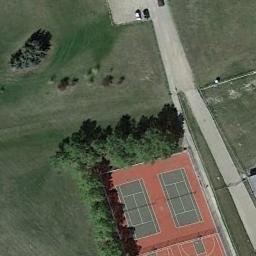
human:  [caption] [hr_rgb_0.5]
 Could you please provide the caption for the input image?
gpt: A row of trees is planted around the tennis court .

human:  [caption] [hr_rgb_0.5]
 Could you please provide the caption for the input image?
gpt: The tennis court is surrounded by trees and built on the lawn .

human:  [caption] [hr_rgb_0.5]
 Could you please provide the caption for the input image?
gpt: Many trees are near the tennis court .

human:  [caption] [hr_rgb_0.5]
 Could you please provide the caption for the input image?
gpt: The tennis court is on the grass next to some trees and roads .

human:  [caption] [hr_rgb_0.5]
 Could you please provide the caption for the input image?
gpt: There are some green trees and a green meadow beside the tennis court .